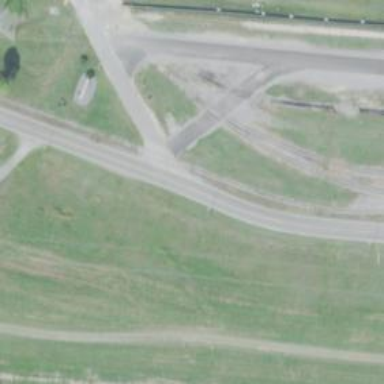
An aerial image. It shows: Unused railway yard.